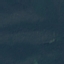
Land use / land cover: Forest